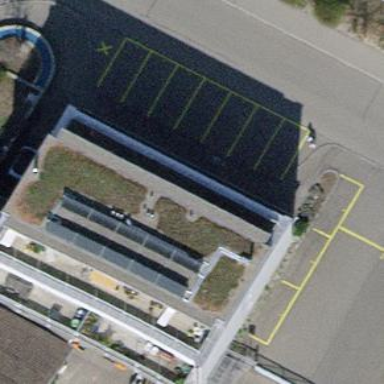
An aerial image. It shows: Parking area with surface.